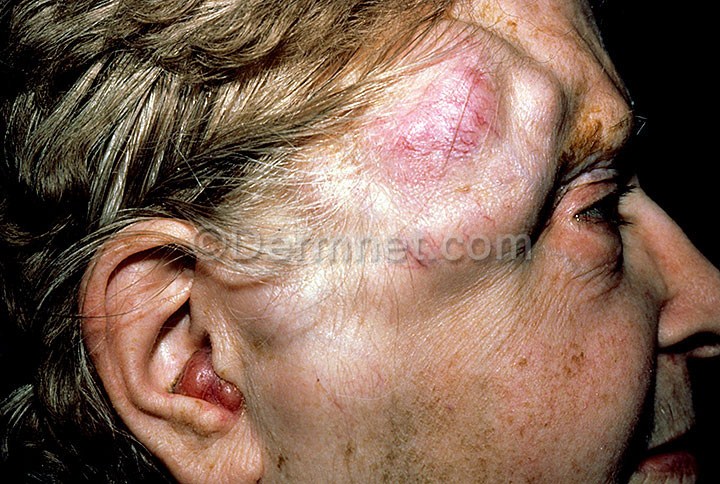
Disease: Actinic Keratosis Basal Cell Carcinoma and other Malignant Lesions